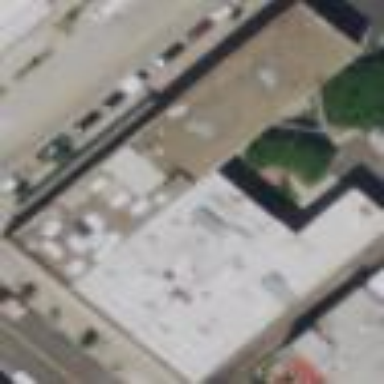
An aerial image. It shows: Commercial building with brown roof.